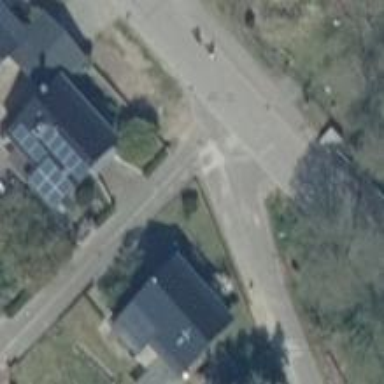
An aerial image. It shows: Paved residential road.